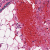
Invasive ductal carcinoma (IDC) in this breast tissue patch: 0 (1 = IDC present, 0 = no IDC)